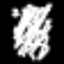
Label: octagon